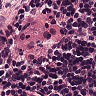
Metastatic tissue present: no